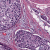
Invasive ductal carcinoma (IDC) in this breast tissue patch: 0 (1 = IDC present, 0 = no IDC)